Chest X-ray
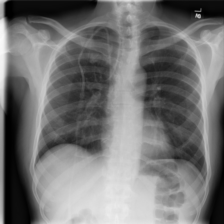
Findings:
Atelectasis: negative
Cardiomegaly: negative
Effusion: negative
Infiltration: negative
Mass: negative
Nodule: negative
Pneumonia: negative
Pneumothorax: negative
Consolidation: negative
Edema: negative
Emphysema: negative
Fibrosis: negative
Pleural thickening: negative
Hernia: negative